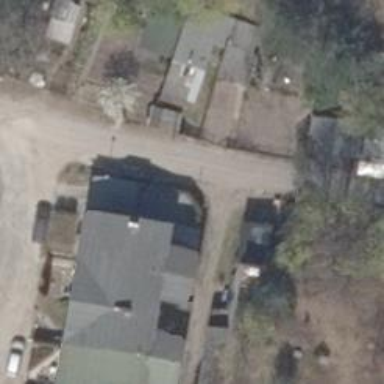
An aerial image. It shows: Residential road.